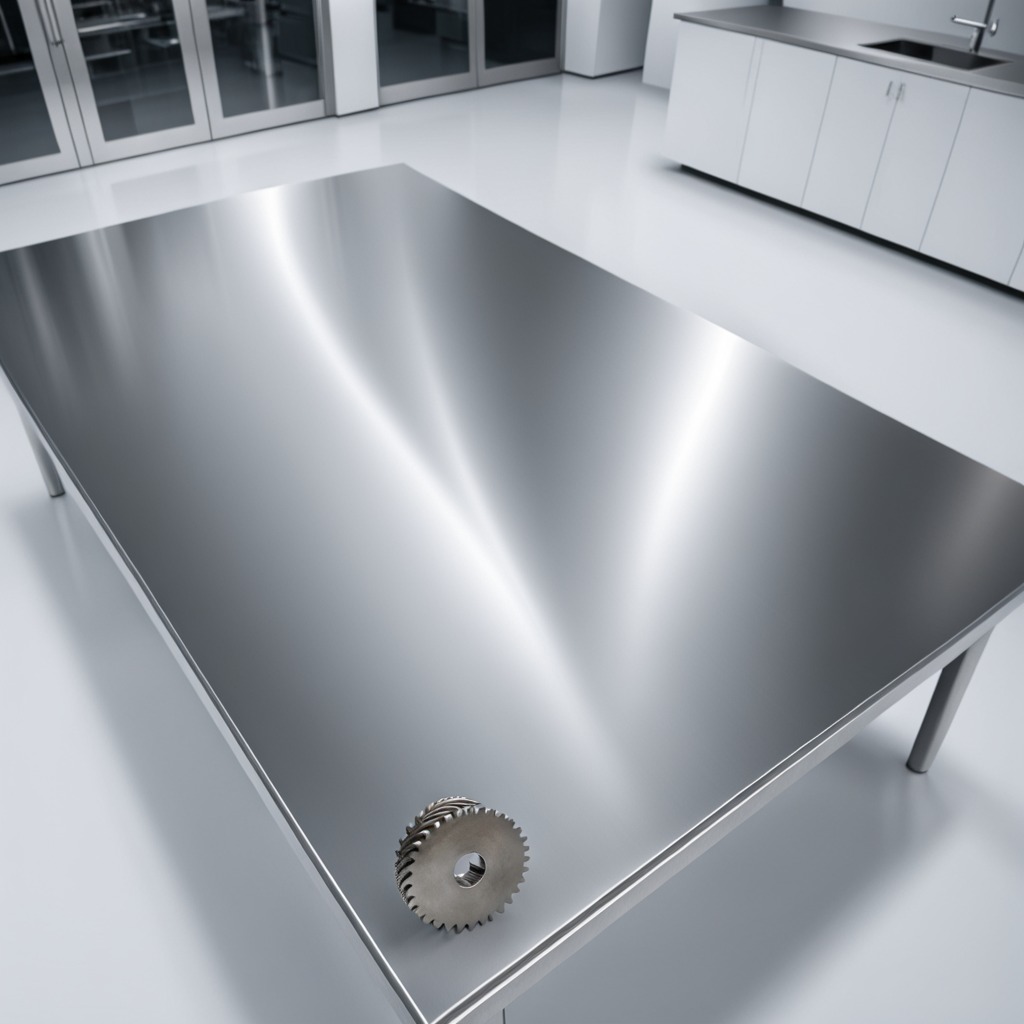
A steel gear with teeth is lying on the stainless steel table in a high-end prototyping lab.